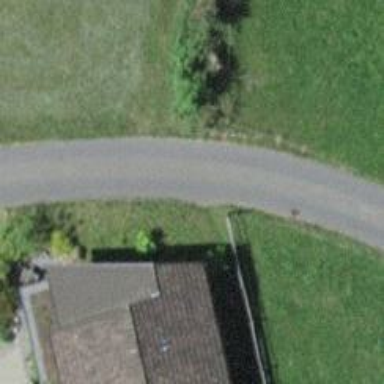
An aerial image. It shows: Residential road.